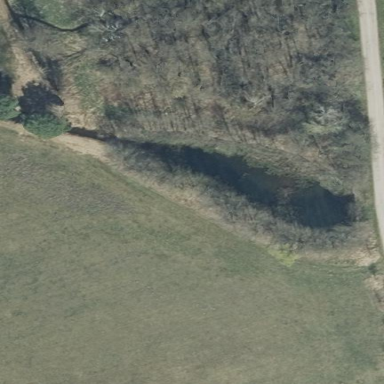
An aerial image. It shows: Pond filled with water used as emergency fire water pond.